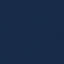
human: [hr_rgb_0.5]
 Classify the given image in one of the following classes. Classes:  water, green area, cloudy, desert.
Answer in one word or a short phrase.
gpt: water